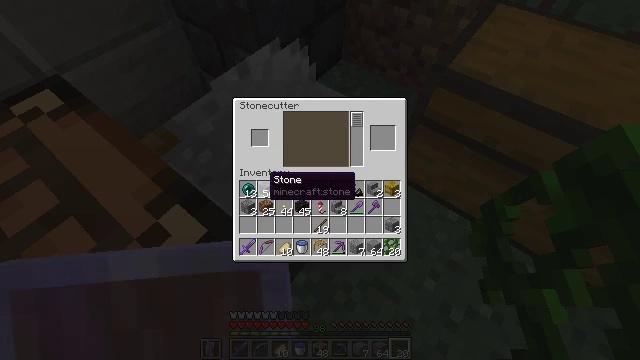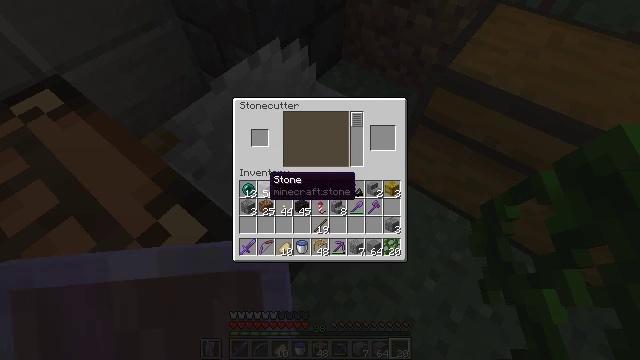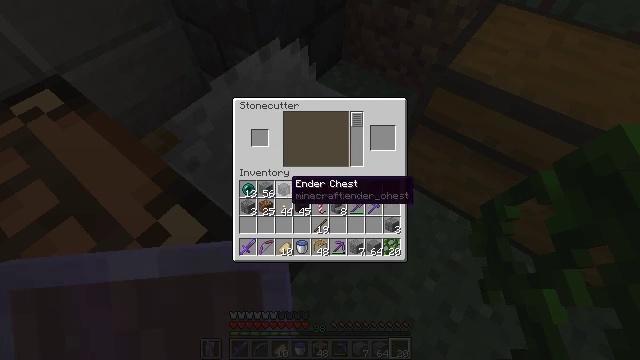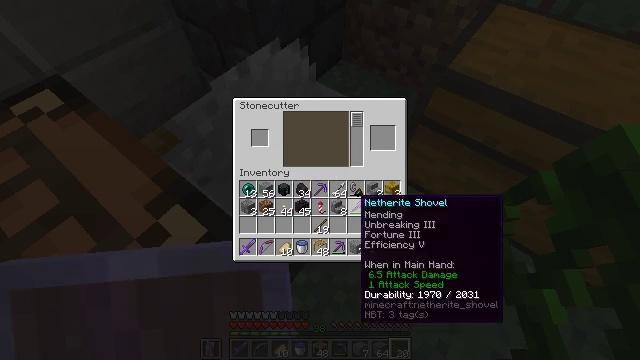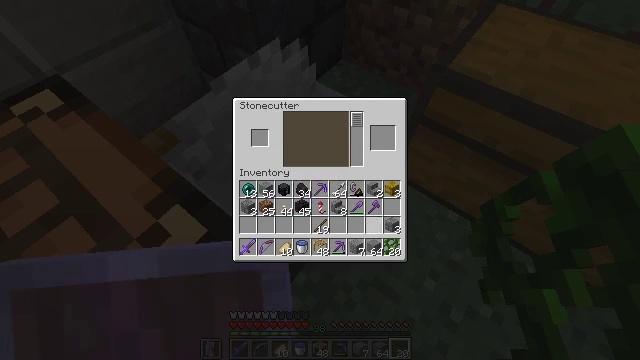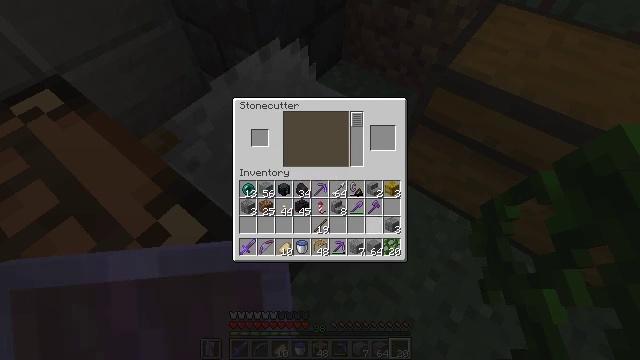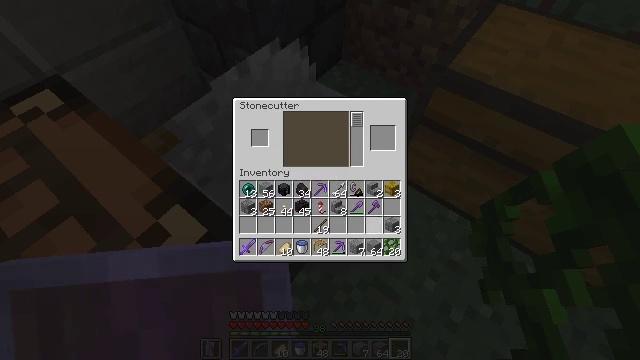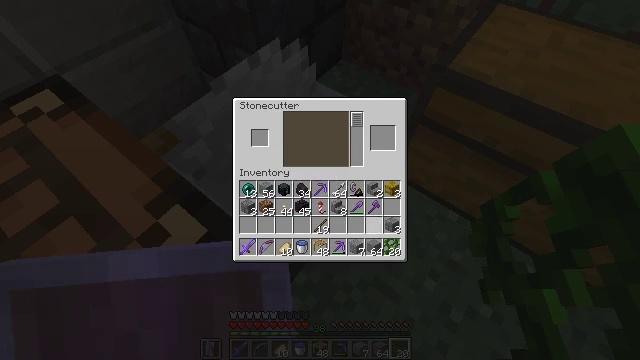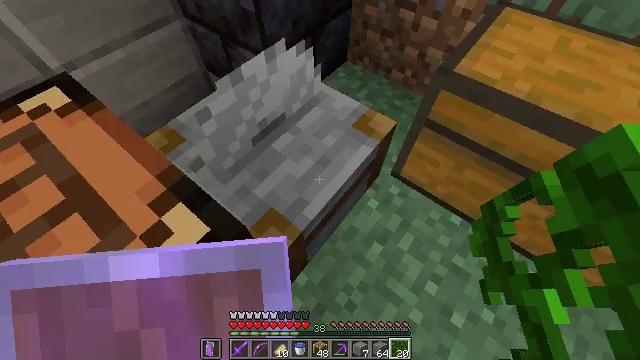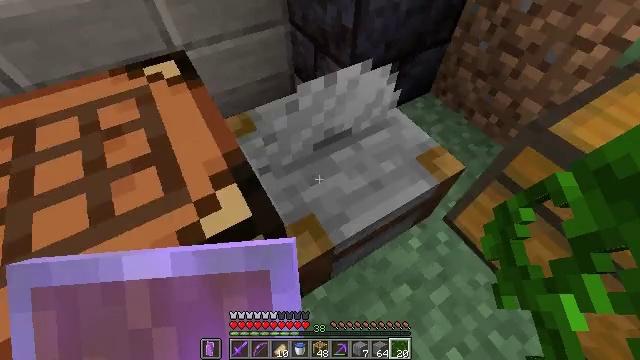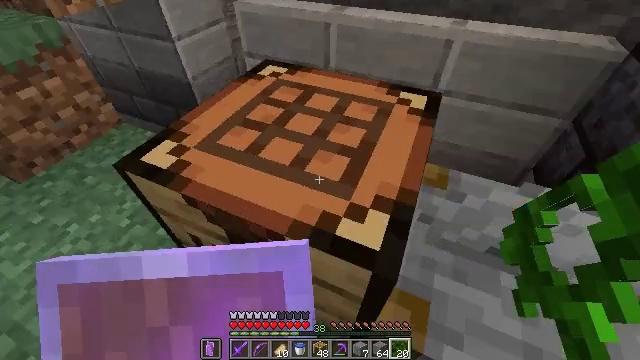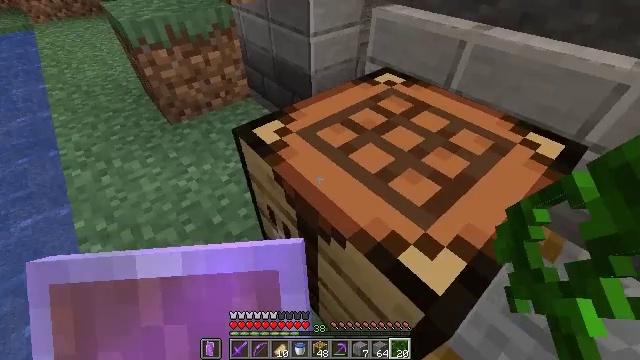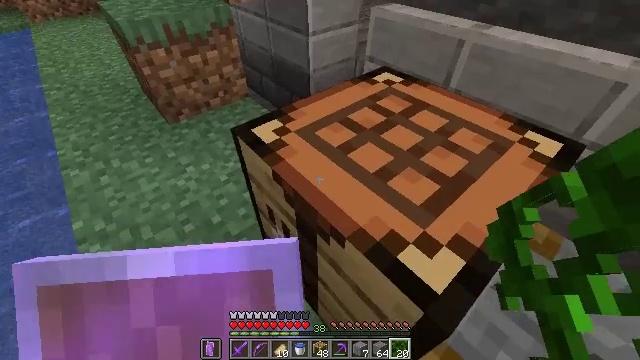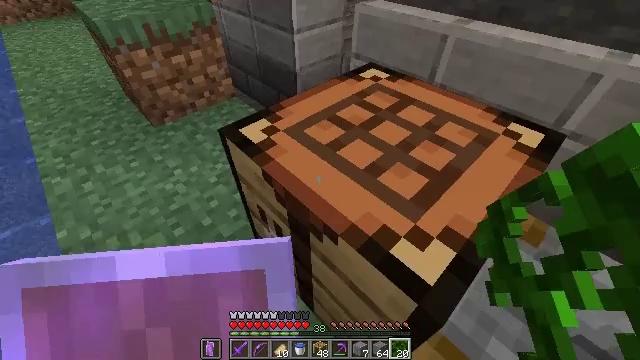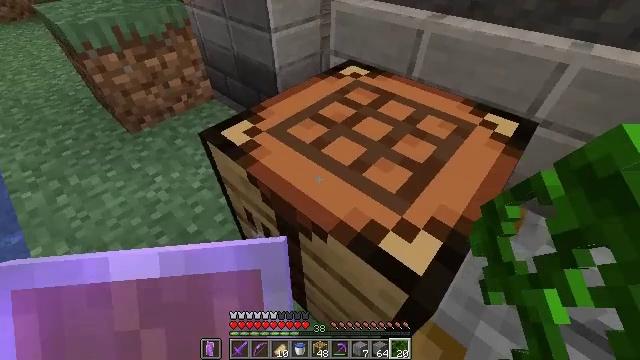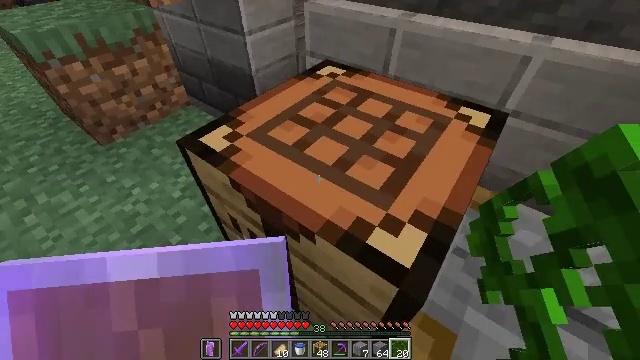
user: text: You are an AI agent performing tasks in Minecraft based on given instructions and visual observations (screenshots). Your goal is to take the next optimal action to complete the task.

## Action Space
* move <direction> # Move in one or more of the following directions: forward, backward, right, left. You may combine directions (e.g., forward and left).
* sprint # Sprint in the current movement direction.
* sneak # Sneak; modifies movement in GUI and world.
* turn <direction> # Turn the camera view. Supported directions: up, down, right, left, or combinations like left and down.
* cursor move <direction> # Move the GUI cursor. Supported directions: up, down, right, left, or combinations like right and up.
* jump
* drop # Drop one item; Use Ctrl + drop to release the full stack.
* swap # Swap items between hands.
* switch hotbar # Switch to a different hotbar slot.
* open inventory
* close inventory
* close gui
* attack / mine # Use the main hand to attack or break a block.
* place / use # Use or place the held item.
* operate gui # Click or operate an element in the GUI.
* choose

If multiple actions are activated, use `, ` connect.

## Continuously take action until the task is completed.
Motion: motion action
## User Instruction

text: craft item mossy stone bricks
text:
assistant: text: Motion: no_op
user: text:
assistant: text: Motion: turn right
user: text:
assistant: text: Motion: turn right and down
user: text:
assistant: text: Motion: turn right
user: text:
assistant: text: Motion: no_op
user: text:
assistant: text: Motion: no_op
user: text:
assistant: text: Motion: no_op
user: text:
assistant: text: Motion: turn left
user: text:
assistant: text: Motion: turn left and up
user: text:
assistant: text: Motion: turn left and up
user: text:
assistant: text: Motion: turn left and up
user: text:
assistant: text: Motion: no_op
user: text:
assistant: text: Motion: turn right
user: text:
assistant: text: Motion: turn right
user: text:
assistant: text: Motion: turn right
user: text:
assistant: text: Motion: no_op
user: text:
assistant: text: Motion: no_op
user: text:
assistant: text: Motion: use / place
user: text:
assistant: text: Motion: use / place
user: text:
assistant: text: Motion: no_op
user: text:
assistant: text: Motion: no_op
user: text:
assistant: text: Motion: no_op
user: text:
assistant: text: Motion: turn right
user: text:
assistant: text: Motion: turn right
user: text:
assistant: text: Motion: turn right and down
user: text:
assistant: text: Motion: turn right and down
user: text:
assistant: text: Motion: no_op
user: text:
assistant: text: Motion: no_op
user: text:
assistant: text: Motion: no_op
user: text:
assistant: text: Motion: no_op